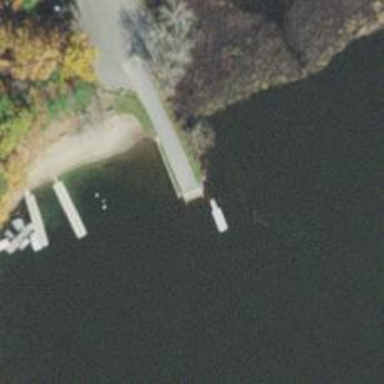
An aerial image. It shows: Asphalt road leading to slipway on leisure land.